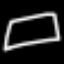
Label: square